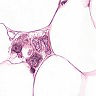
Metastatic tissue present: yes